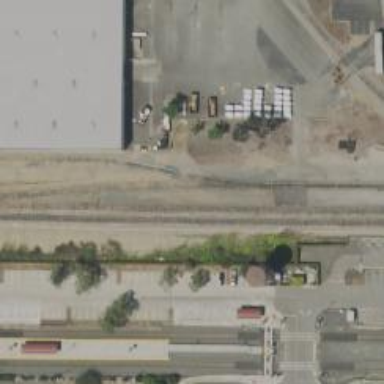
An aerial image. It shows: Railway siding with rails.